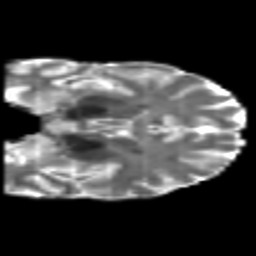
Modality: T2w
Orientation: coronal
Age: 32
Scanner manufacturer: philips
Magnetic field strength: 3 T
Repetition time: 8.6 s
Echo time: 0.127 s